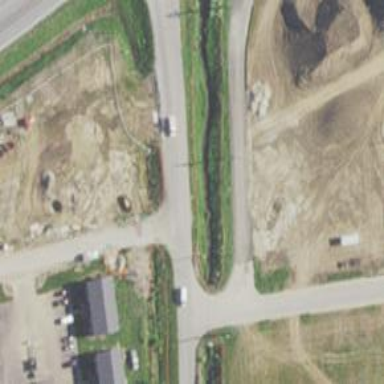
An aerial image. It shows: Tertiary road.